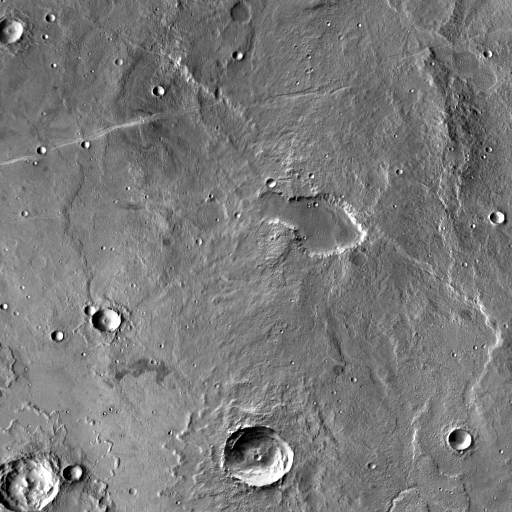
Crater classes present: Background, Other, Layered, Buried, Secondary